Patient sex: M
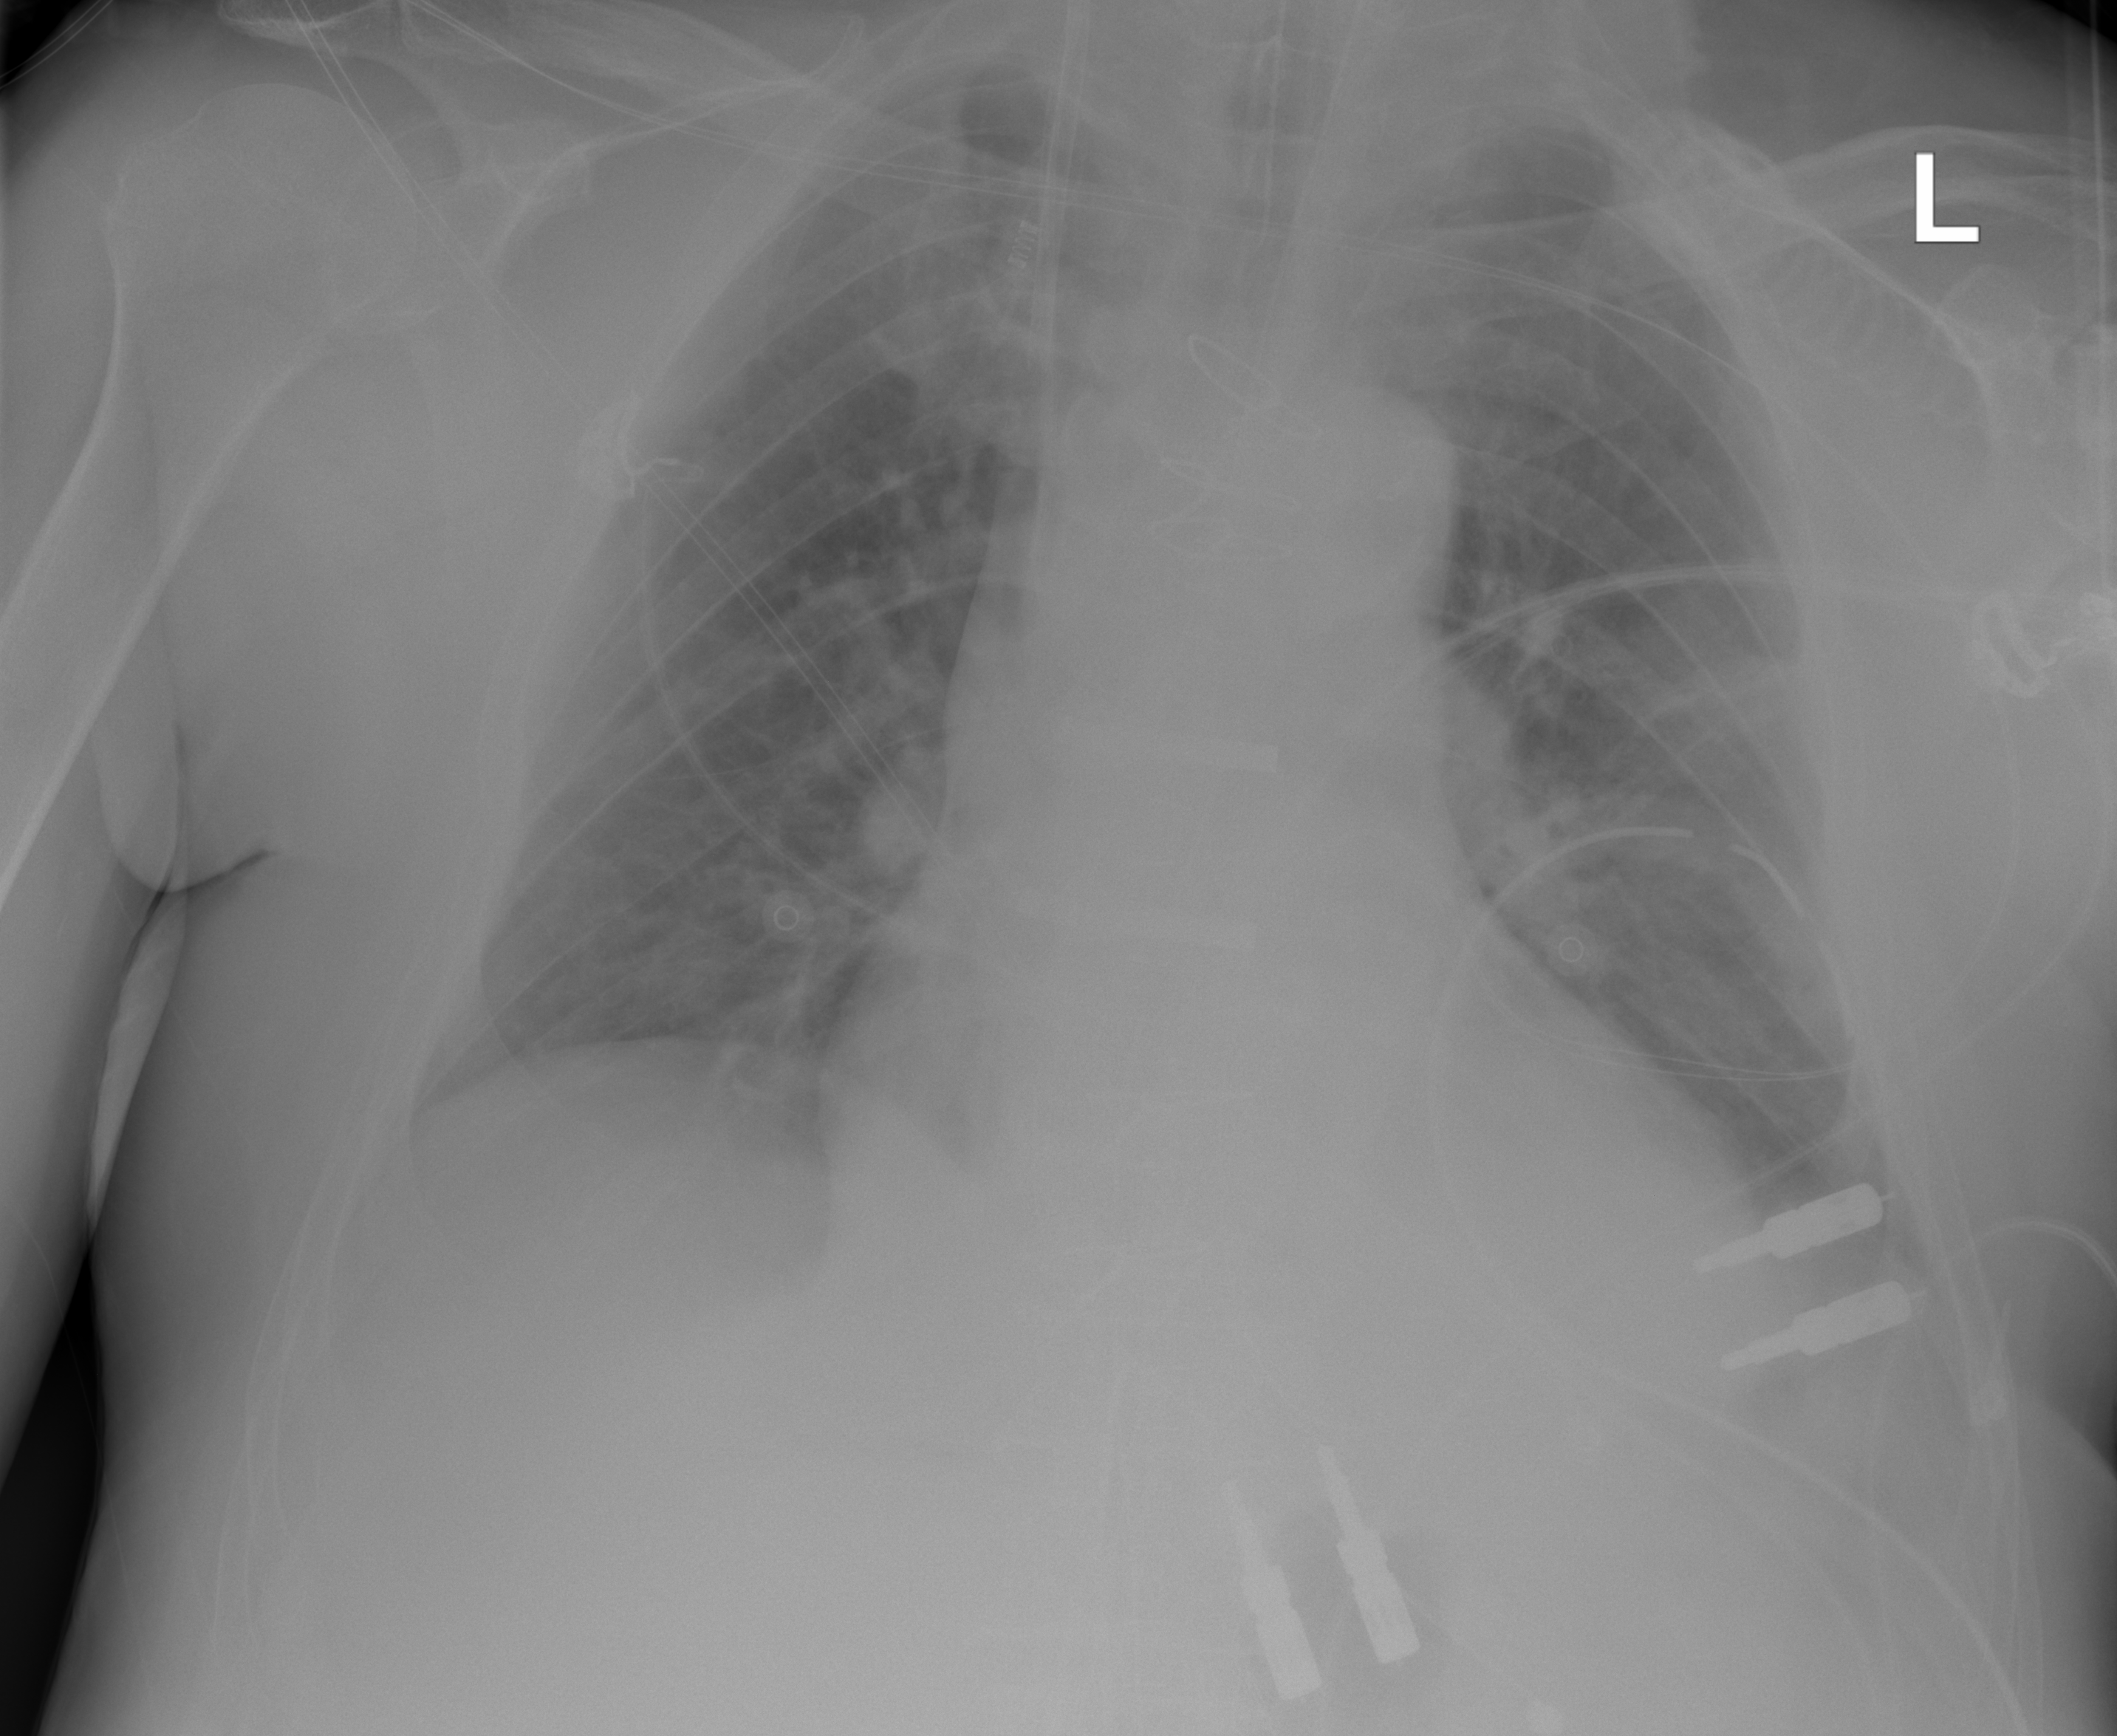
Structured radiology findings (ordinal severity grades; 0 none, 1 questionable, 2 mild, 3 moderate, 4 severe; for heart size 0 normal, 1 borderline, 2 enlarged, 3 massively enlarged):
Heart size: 2
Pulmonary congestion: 0
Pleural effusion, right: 0
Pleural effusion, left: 0
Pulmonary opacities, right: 0
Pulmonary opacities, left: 0
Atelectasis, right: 0
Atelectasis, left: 0